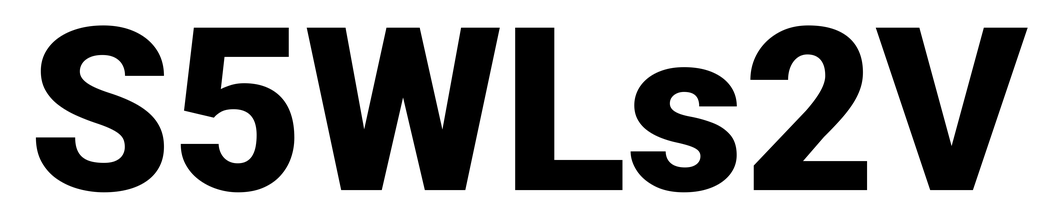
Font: Roboto_Black